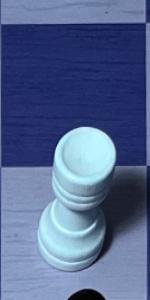
Label: Rook_White